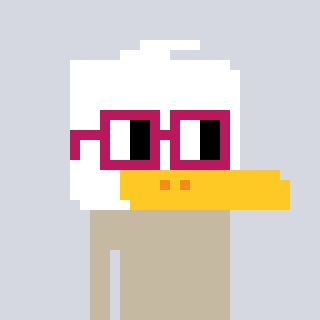
a pixel art character with square dark red glasses, a duck-shaped head and a computerblue-colored body on a cool background